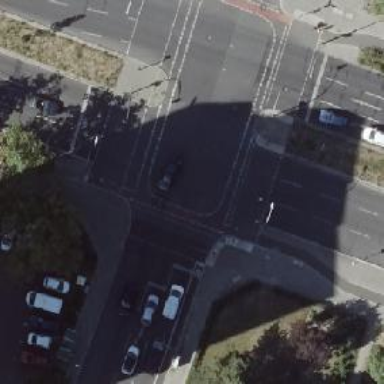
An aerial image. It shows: Cycleway with asphalt surface. There is crossing with traffic signals for cyclists.